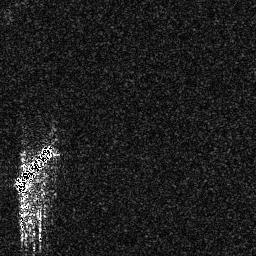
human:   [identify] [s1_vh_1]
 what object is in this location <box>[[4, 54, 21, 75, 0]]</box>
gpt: <ref>1 large ship at the left</ref>